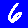
Digit: 6